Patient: sex F, age 63
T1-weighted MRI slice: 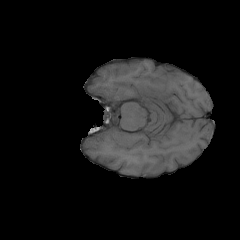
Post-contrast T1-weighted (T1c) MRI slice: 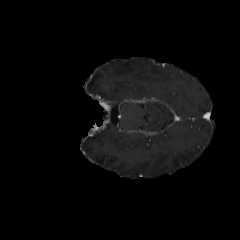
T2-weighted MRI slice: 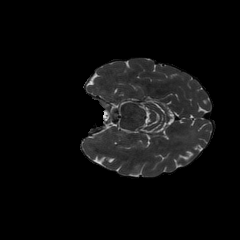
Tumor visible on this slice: no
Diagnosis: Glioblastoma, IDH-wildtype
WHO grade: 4